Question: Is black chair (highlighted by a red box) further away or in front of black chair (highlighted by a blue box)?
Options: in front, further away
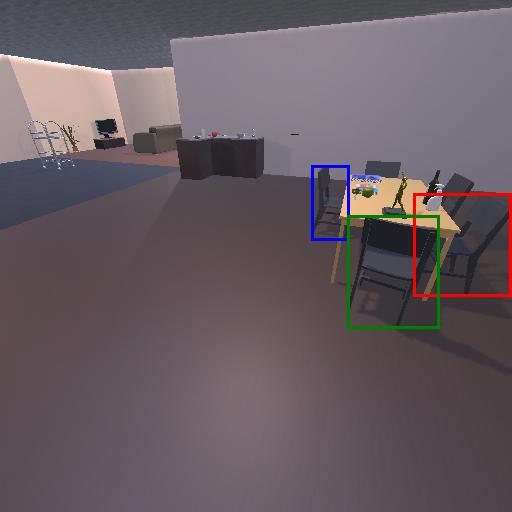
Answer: in front